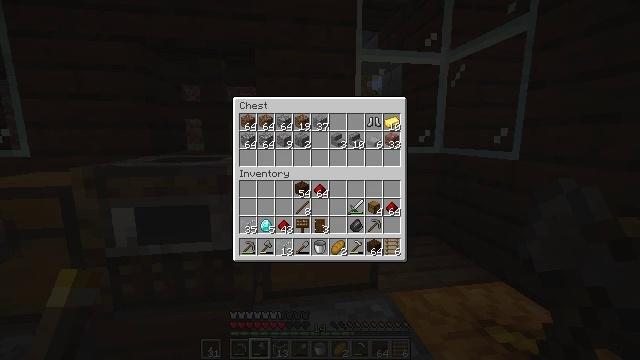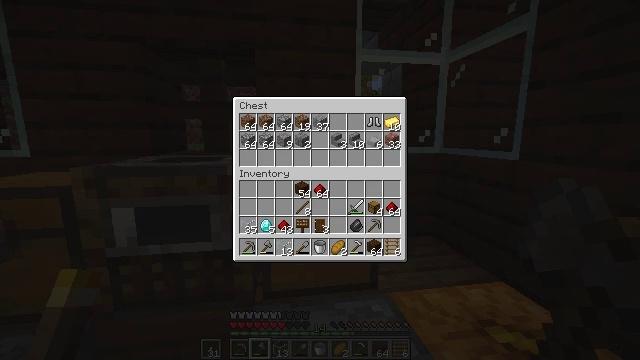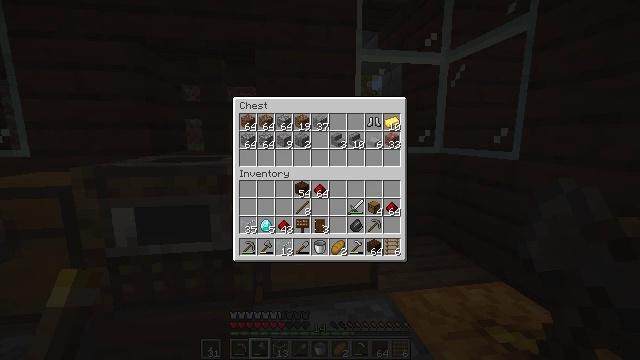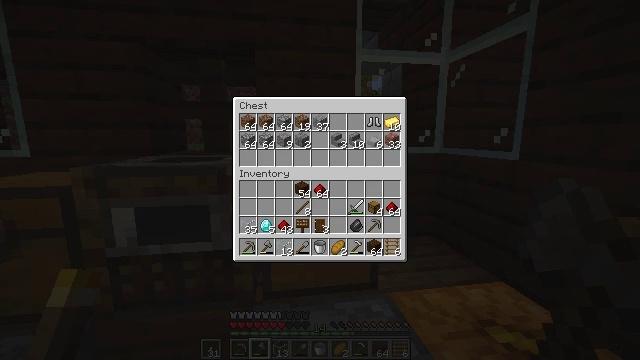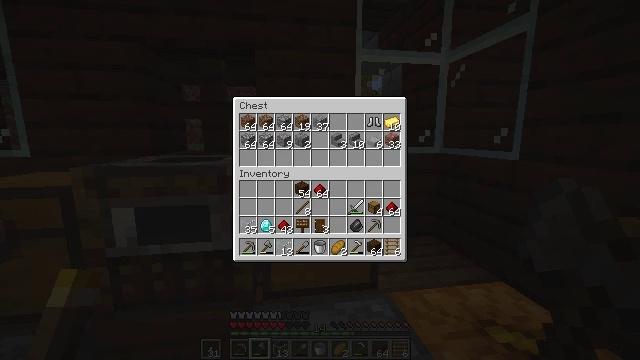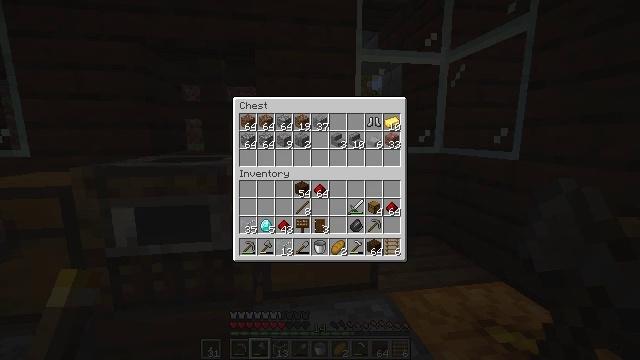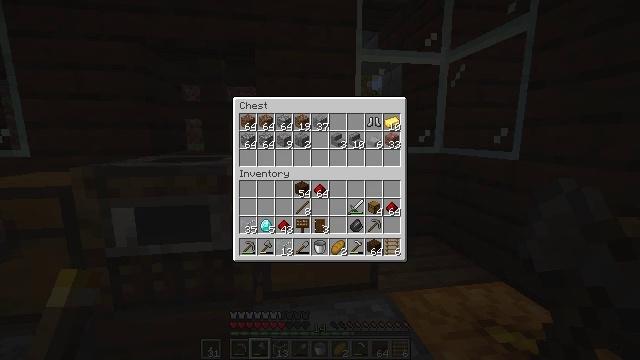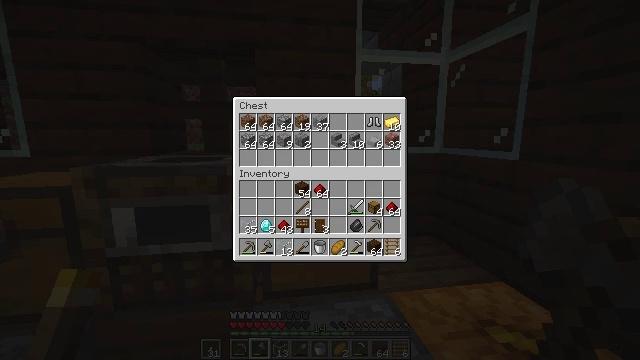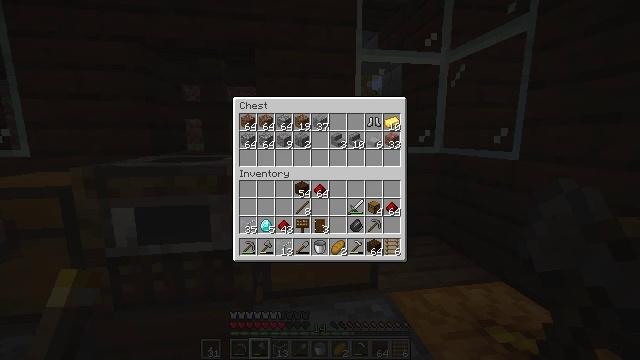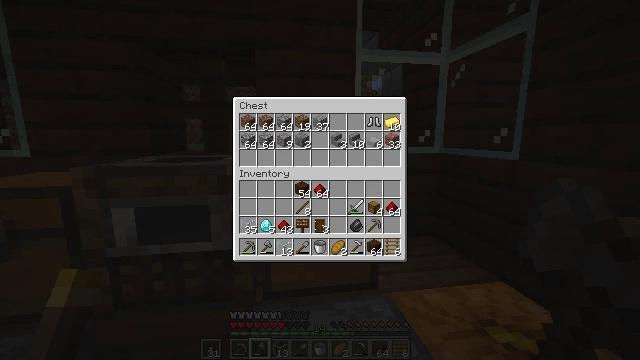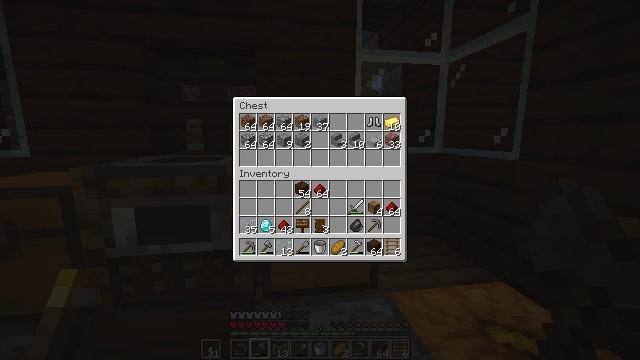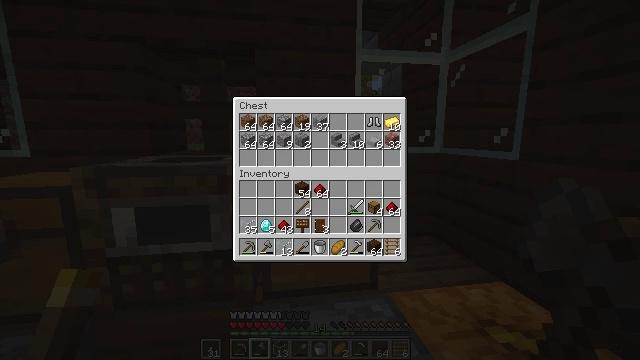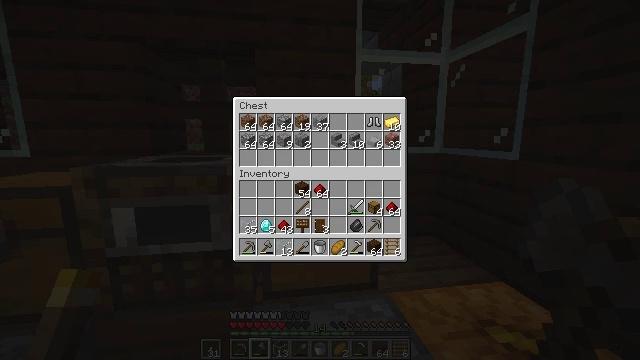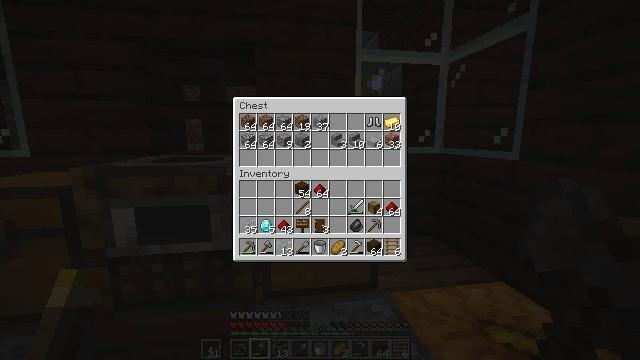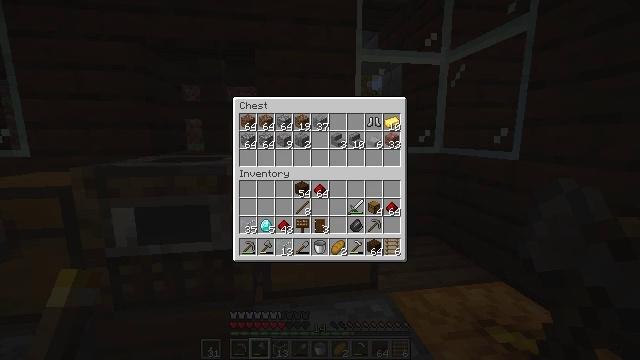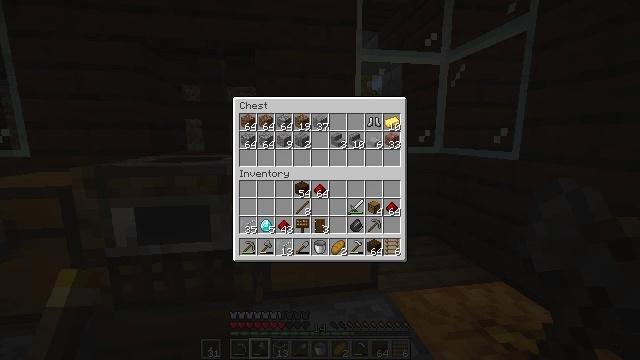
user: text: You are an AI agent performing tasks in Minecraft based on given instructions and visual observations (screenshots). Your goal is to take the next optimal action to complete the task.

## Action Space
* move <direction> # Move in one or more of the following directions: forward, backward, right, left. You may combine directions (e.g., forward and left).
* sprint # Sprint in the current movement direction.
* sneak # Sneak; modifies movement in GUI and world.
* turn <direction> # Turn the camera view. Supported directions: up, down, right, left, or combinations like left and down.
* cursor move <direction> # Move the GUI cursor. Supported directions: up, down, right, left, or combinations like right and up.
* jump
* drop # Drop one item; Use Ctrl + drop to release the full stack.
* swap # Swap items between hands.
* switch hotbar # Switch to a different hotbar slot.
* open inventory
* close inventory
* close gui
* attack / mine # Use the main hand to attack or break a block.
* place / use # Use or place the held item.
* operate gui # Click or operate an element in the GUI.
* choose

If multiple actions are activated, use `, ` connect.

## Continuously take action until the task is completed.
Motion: motion action
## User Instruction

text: Craft a cobblestone wall.
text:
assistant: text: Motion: no_op
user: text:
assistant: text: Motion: no_op
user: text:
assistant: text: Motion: no_op
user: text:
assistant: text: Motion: no_op
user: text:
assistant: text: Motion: no_op
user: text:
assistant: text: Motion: no_op
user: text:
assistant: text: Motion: no_op
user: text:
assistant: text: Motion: no_op
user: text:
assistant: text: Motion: no_op
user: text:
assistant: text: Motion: no_op
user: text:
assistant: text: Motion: no_op
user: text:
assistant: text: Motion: no_op
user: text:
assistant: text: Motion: no_op
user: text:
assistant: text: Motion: no_op
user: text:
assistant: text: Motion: no_op
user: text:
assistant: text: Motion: no_op
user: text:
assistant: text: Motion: no_op
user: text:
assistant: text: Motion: no_op
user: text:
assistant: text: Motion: no_op
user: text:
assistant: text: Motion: no_op
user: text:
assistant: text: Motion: no_op
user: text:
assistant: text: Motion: no_op
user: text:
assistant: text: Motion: no_op
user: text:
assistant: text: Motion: no_op
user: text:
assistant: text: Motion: no_op
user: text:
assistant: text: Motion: no_op
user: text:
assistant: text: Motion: no_op
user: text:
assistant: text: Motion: no_op
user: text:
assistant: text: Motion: no_op
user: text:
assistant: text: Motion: no_op